【题型】解答题　【知识点】函数　【难度】easy
如图是函数 $f(x)=A\sin(\omega x+\varphi)$，（$A>0, \omega>0, 0<\varphi<\pi$）一个周期内的图象，把 $f(x)$ 的图象上所有点的横坐标伸长到原来的 3 倍，纵坐标不变；再将所得的图象向右平移 $\dfrac{5\pi}{12}$ 个单位长度，得到函数 $g(x)$ 的图象．

（1）求函数 $g(x)$ 的解析式；

（2）在 $\triangle ABC$ 中，若 $g(B)=\sqrt{3}$，$AB=2$，$BC=3$，求 $AC$．
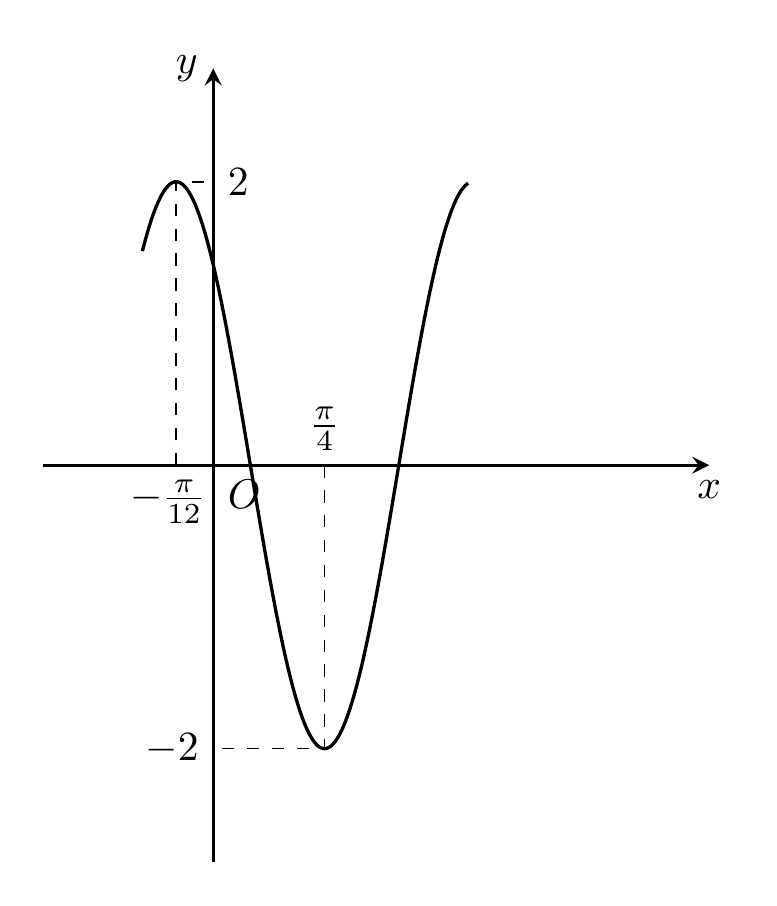
【解答】
【答案】（1）$g(x)=2\sin(x+\dfrac{\pi}{3})$；

（2）$\sqrt{7}$．

【分析】（1）由图象得到函数 $f(x)$ 的 $A=2$，$T=\dfrac{2\pi}{3}$，所以 $\omega=3$，再由 $f(-\dfrac{\pi}{12})=2$ 得到 $\varphi=\dfrac{3\pi}{4}$，所以 $f(x)=2\sin(3x+\dfrac{3\pi}{4})$，由图象变换得到 $g(x)=2\sin(x+\dfrac{\pi}{3})$；

（2）由 $g(B)=\sqrt{3}$，得到 $B=\dfrac{\pi}{3}$，再利用余弦定理得到 $AC=\sqrt{7}$．

【解答】解：（1）由图象可知 $A=2$，周期 $T=2\times(\dfrac{\pi}{4}+\dfrac{\pi}{12})=\dfrac{2\pi}{3}$，因此 $\omega=\dfrac{2\pi}{T}=\dfrac{2\pi}{\dfrac{2\pi}{3}}=3$；

$f(-\dfrac{\pi}{12})=2\sin[3\times(-\dfrac{\pi}{12})+\varphi]=2$，即 $\sin(-\dfrac{\pi}{4}+\varphi)=1$，

$\therefore -\dfrac{\pi}{4}+\varphi=\dfrac{\pi}{2}+2k\pi, k\in Z, \therefore \varphi=\dfrac{3\pi}{4}+2k\pi, k\in Z$

$\because 0<\varphi<\pi, \therefore \varphi=\dfrac{3\pi}{4}$，

$\therefore f(x)=2\sin(3x+\dfrac{3\pi}{4})$，

将 $f(x)$ 的图象上所有点的横坐标伸长到原来的 3 倍，纵坐标不变得到 $y=2\sin(x+\dfrac{3\pi}{4})$，

将图象向右平移 $\dfrac{5\pi}{12}$ 个单位长度得到 $y=2\sin(x-\dfrac{5\pi}{12}+\dfrac{3\pi}{4})=2\sin(x+\dfrac{\pi}{3})$，

$\therefore g(x)=2\sin(x+\dfrac{\pi}{3})$；

（2）$\because g(B)=\sqrt{3}, \therefore 2\sin(B+\dfrac{\pi}{3})=\sqrt{3}, \therefore \sin(B+\dfrac{\pi}{3})=\dfrac{\sqrt{3}}{2}$，

$\because 0<B<\pi, \therefore \dfrac{\pi}{3}<B+\dfrac{\pi}{3}<\dfrac{4\pi}{3}, \therefore B+\dfrac{\pi}{3}=\dfrac{2\pi}{3}, \therefore B=\dfrac{\pi}{3}$，

由余弦定理，$AC^2=AB^2+BC^2-2\cdot AB\cdot BC\cdot\cos B$，

即 $AC^2=2^2+3^2-2\times 2\times 3\times \dfrac{1}{2}=4+9-6=7$，

$\therefore AC=\sqrt{7}$．